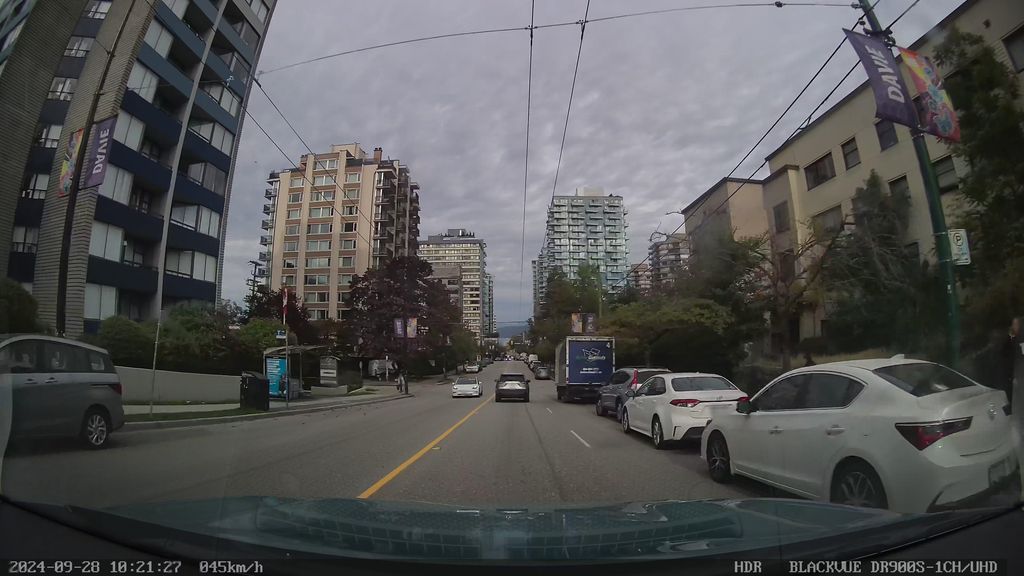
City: vancouver